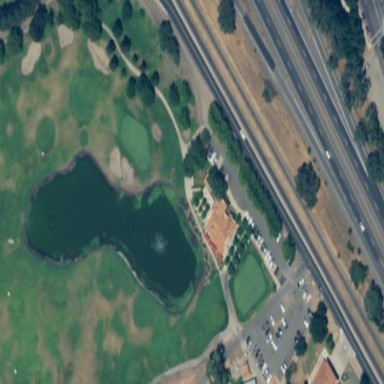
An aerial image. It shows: Rough golf area with grass surface.